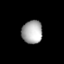
Tissue: lung
Cell type: T cells
Senescence score: 0.1939
Nuclear area (px): 469
Mean DAPI intensity: 170.051